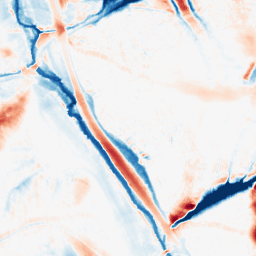
Category: morphological
Decomposition family: morphological_ellipse
Decomposition parameters: operation: average
width: 30
height: 50
Upsampling method: bilinear
Upsampling parameters: scale: 2
Upsampling scale: 2